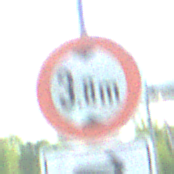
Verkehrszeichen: TatsaechlicheHoehe
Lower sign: RichtungsangabeDurchPfeile5
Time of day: MorningAfternoon
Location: Outdoor (Suburban)
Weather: PartlyCloudy
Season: NotSpecified
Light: Natural